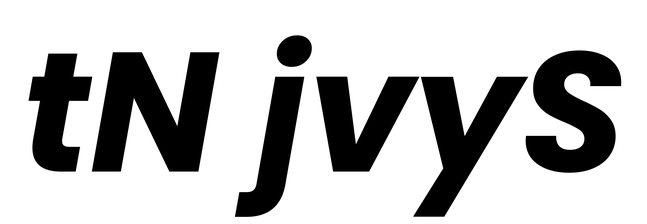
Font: Poppins-BoldItalic